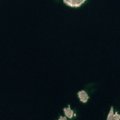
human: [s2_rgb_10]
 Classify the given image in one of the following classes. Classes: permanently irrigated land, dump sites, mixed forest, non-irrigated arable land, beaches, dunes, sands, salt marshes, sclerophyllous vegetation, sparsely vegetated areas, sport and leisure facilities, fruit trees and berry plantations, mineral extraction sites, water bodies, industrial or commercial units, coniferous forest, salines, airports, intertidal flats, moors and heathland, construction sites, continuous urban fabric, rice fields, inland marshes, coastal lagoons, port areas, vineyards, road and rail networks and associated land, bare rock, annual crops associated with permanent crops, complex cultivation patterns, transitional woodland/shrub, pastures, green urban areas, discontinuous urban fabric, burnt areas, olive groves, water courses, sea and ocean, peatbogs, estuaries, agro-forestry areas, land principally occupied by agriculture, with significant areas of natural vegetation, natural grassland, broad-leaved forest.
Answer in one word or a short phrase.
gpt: sea and ocean